Interaction volume radius: 10 \u00c5
Interaction volume height: 30 \u00c5
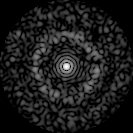
Disorder parameter: 0.8626